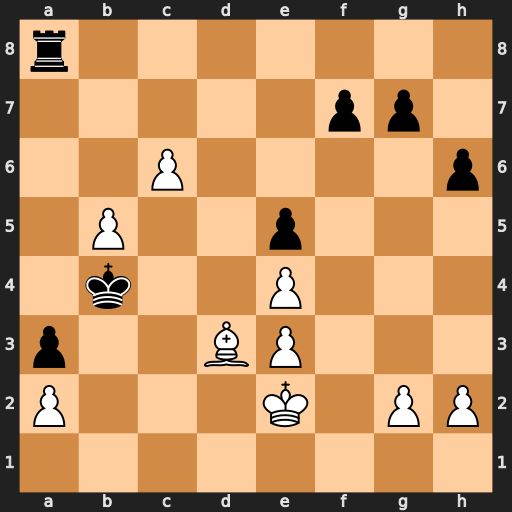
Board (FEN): r7/5pp1/2P4p/1P2p3/1k2P3/p2BP3/P3K1PP/8
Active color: w
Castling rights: -
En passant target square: -
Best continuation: b6 Ka5 b7 Rb8 c7